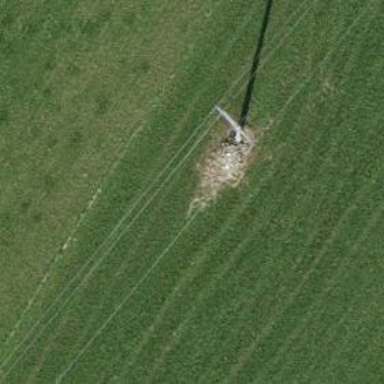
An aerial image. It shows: Power tower.